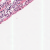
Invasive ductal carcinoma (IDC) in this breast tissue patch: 0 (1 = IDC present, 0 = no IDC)